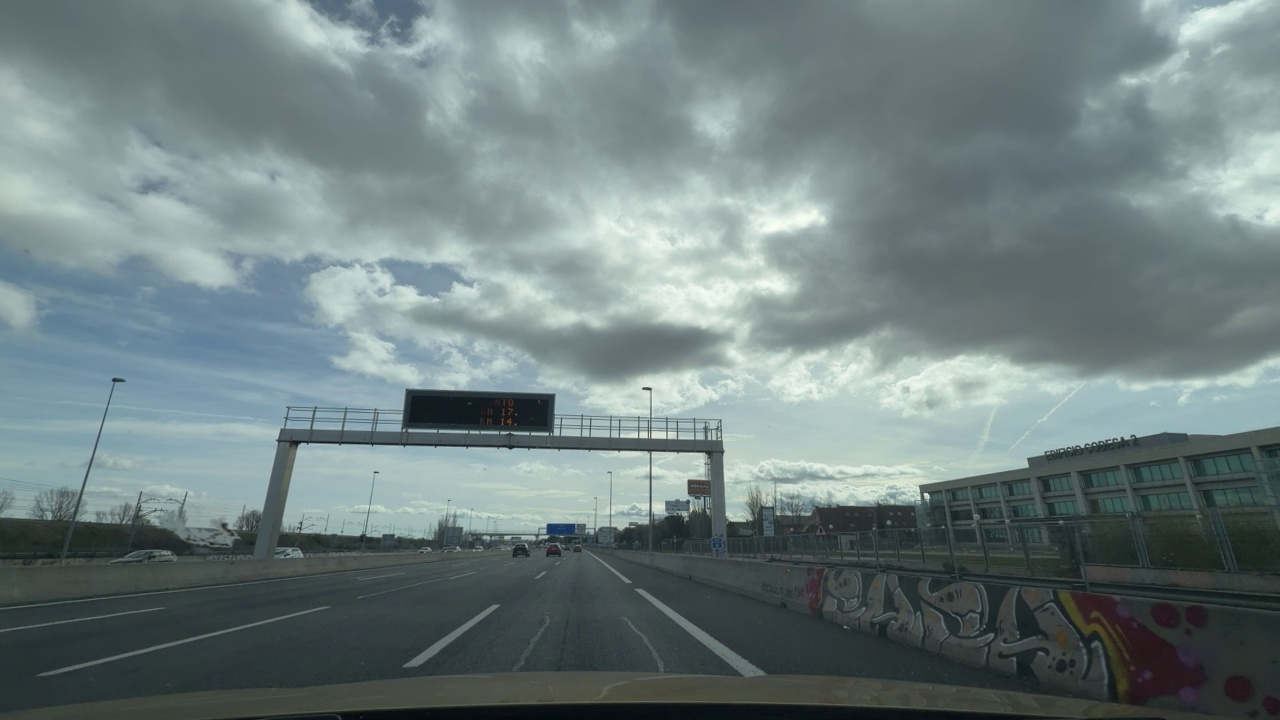
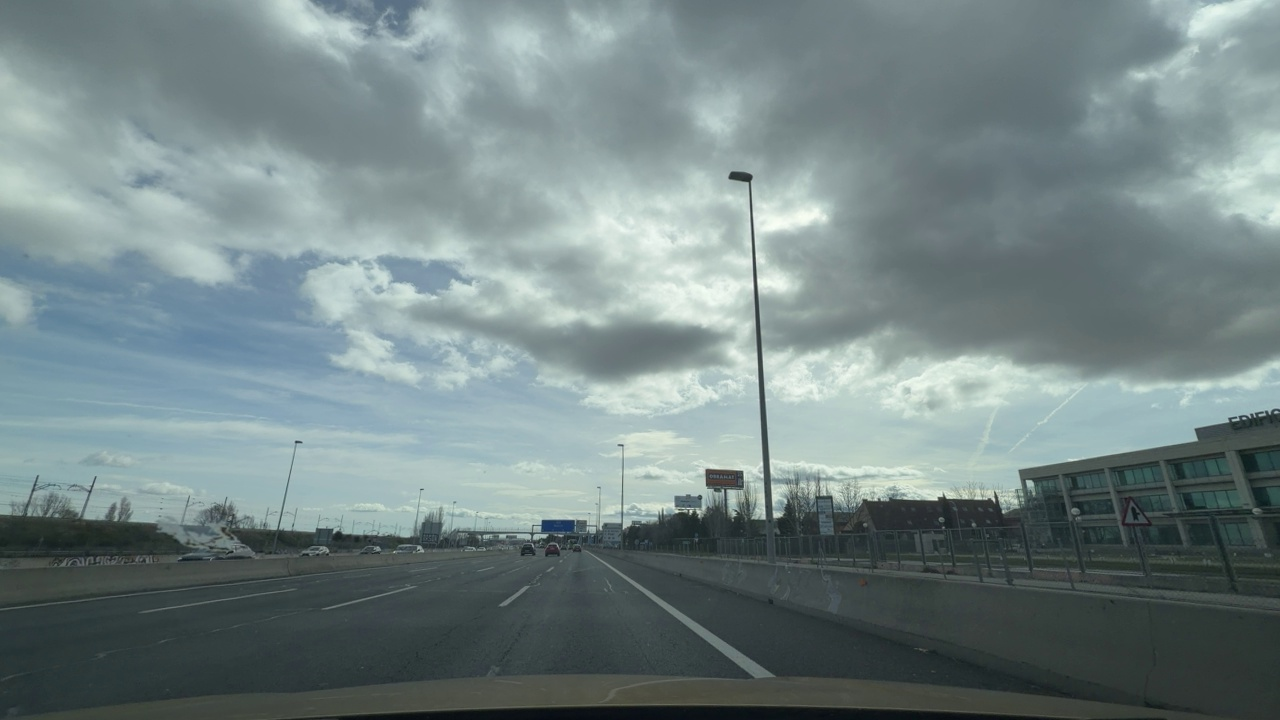
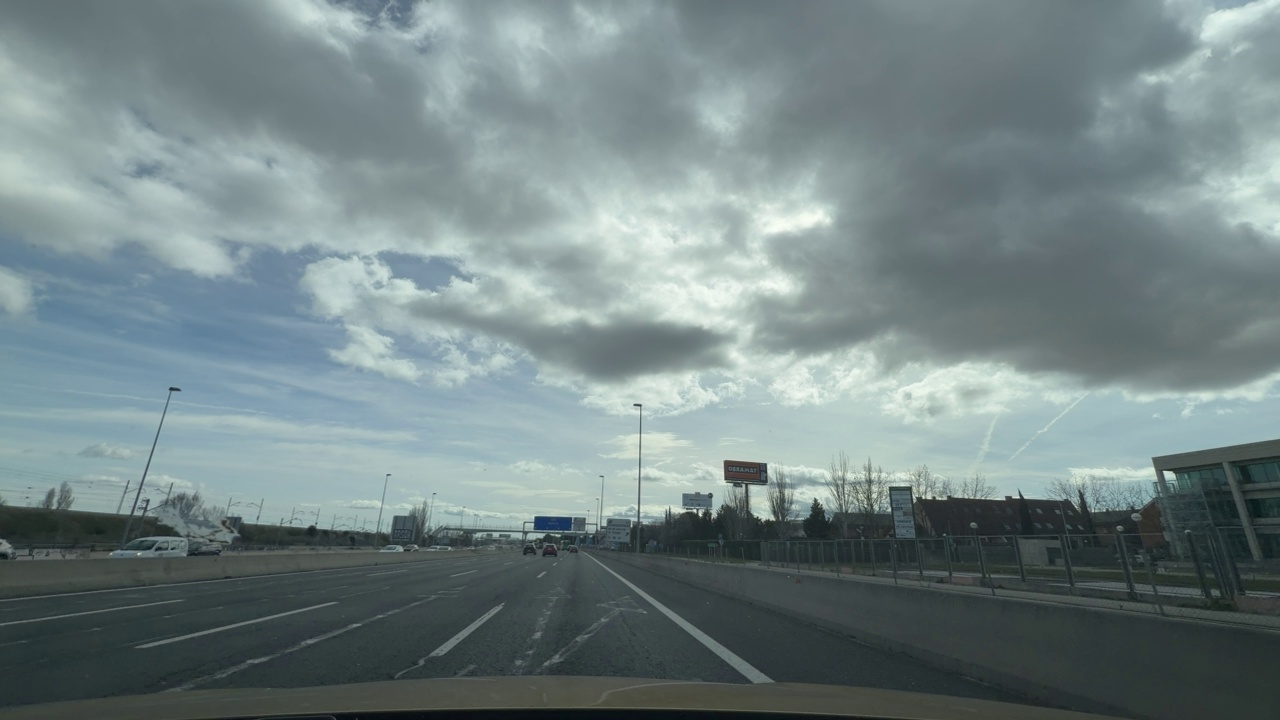
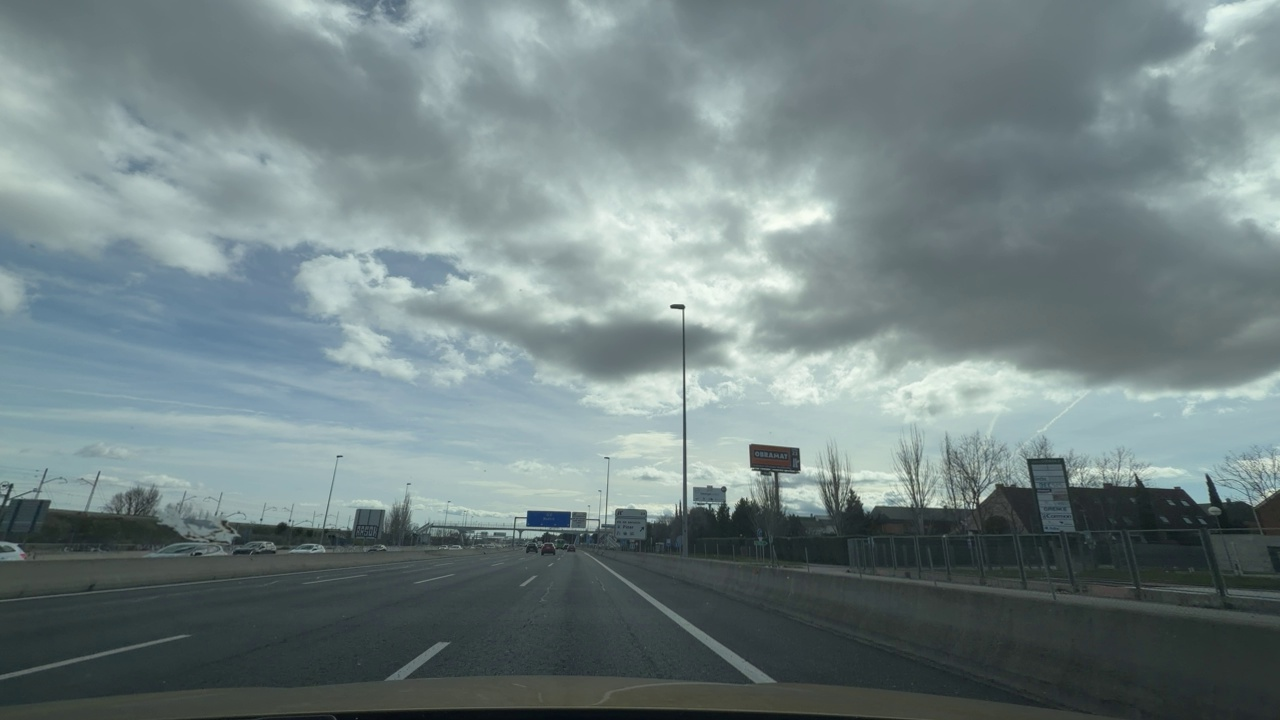
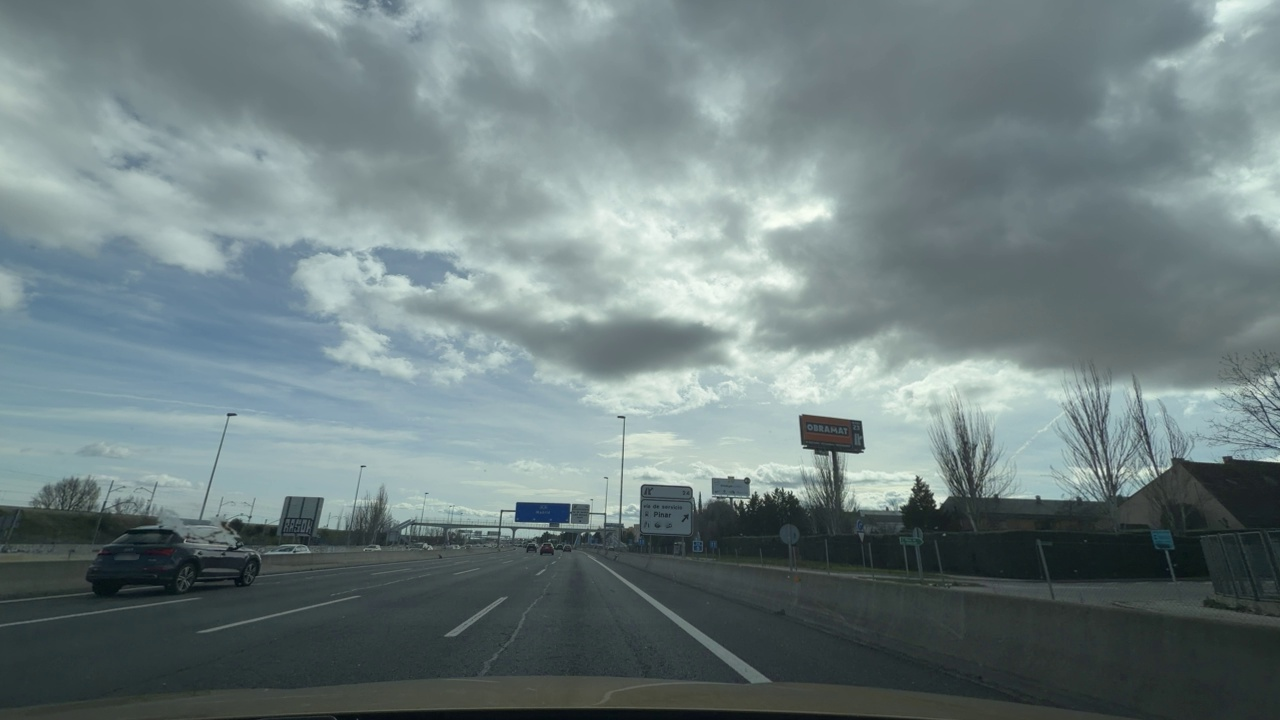
Situation: empty
Question: Is any vehicle partially overlapping the lane boundary markings of the ego lane?
Answer: No
Reasoning: No vehicle overlapping.

Situation: empty
Question: Are construction-related signs, cones, temporary signals, or closed lanes visible in the scene?
Answer: No
Reasoning: No construction.

Situation: empty
Question: Are temporary yellow lane markings visible?
Answer: No
Reasoning: Vehicle on a highway with no yellow lane

Situation: empty
Question: Are road workers visible on or near the roadway?
Answer: No
Reasoning: No construction visible